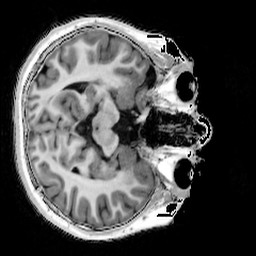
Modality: T1w
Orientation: axial
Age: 16
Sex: female
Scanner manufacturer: siemens
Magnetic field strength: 3 T
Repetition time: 4 s
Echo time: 0.00291 s